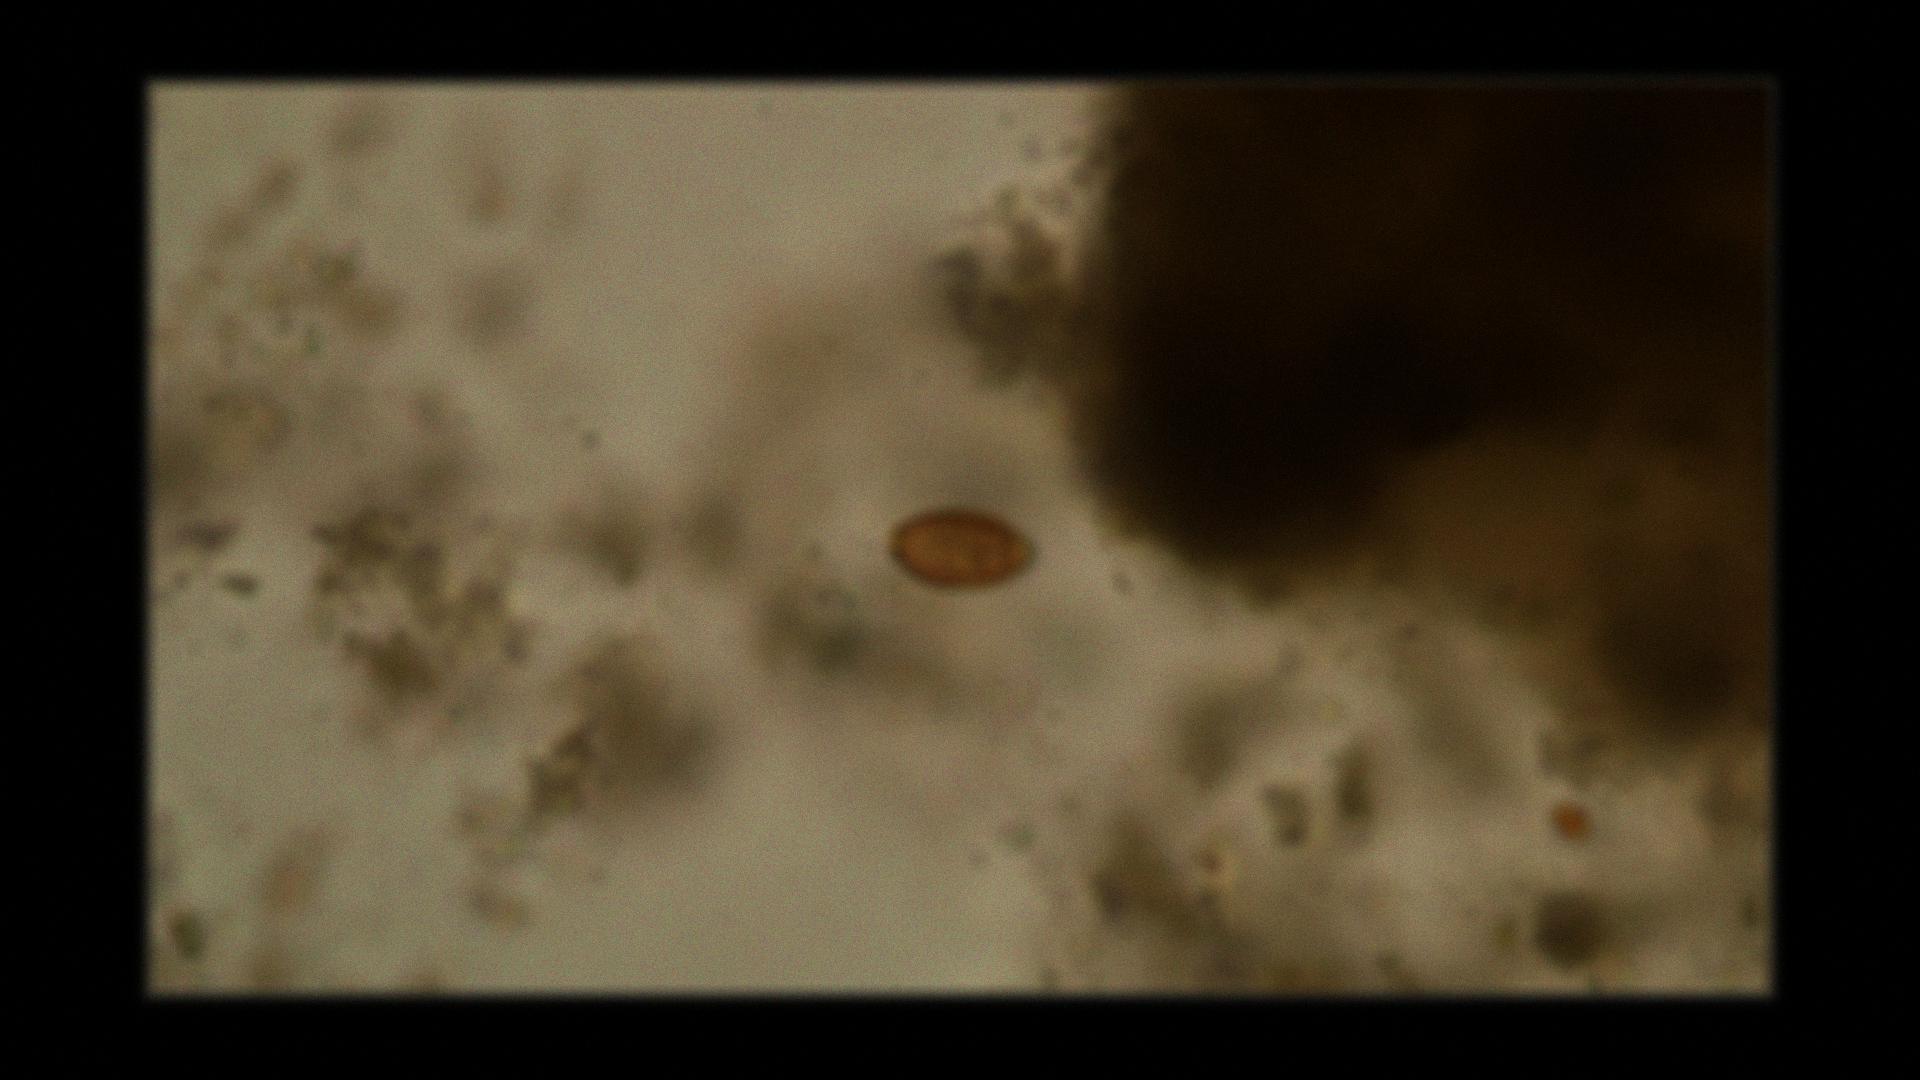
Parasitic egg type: Trichuris trichiura